Chest X-ray:
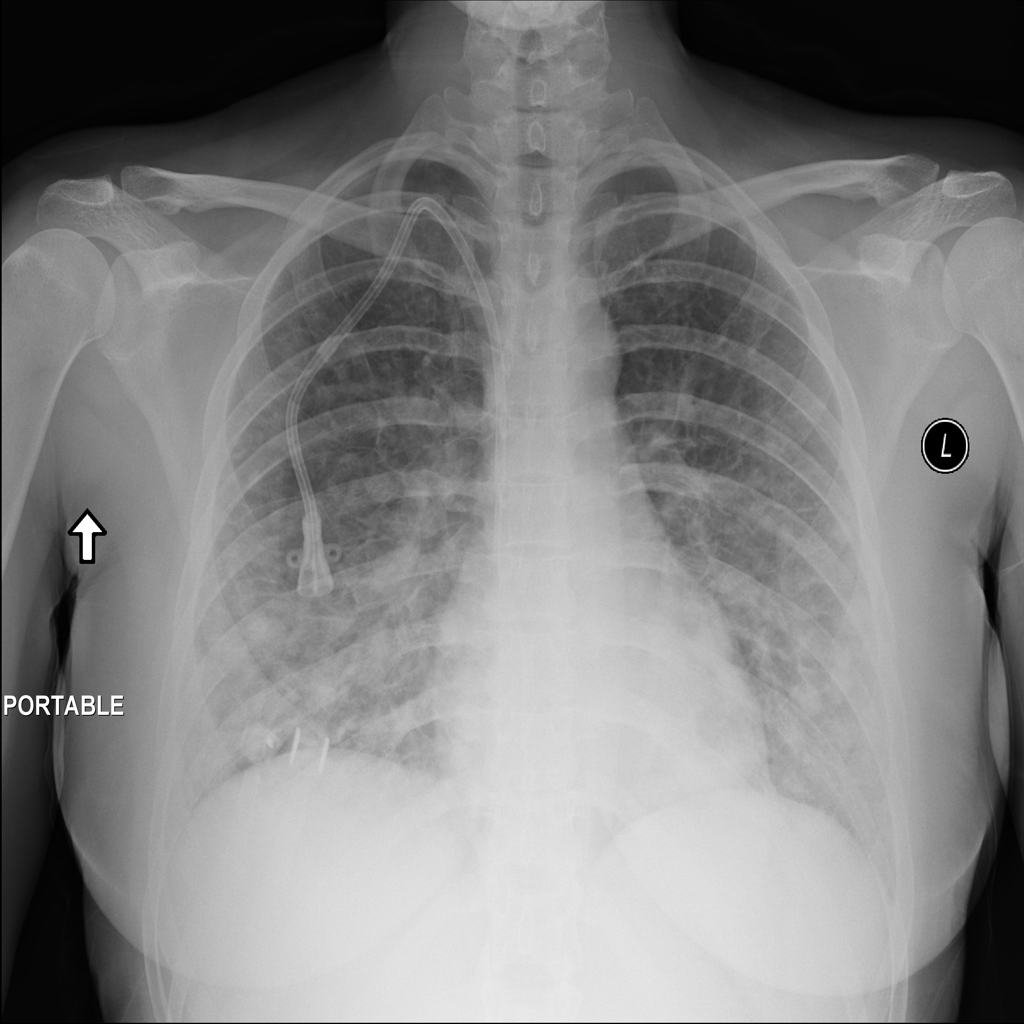
Findings: Effusion, Consolidation, Diffuse Nodule
No abnormal finding: no